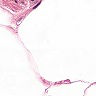
Metastatic tissue present: no